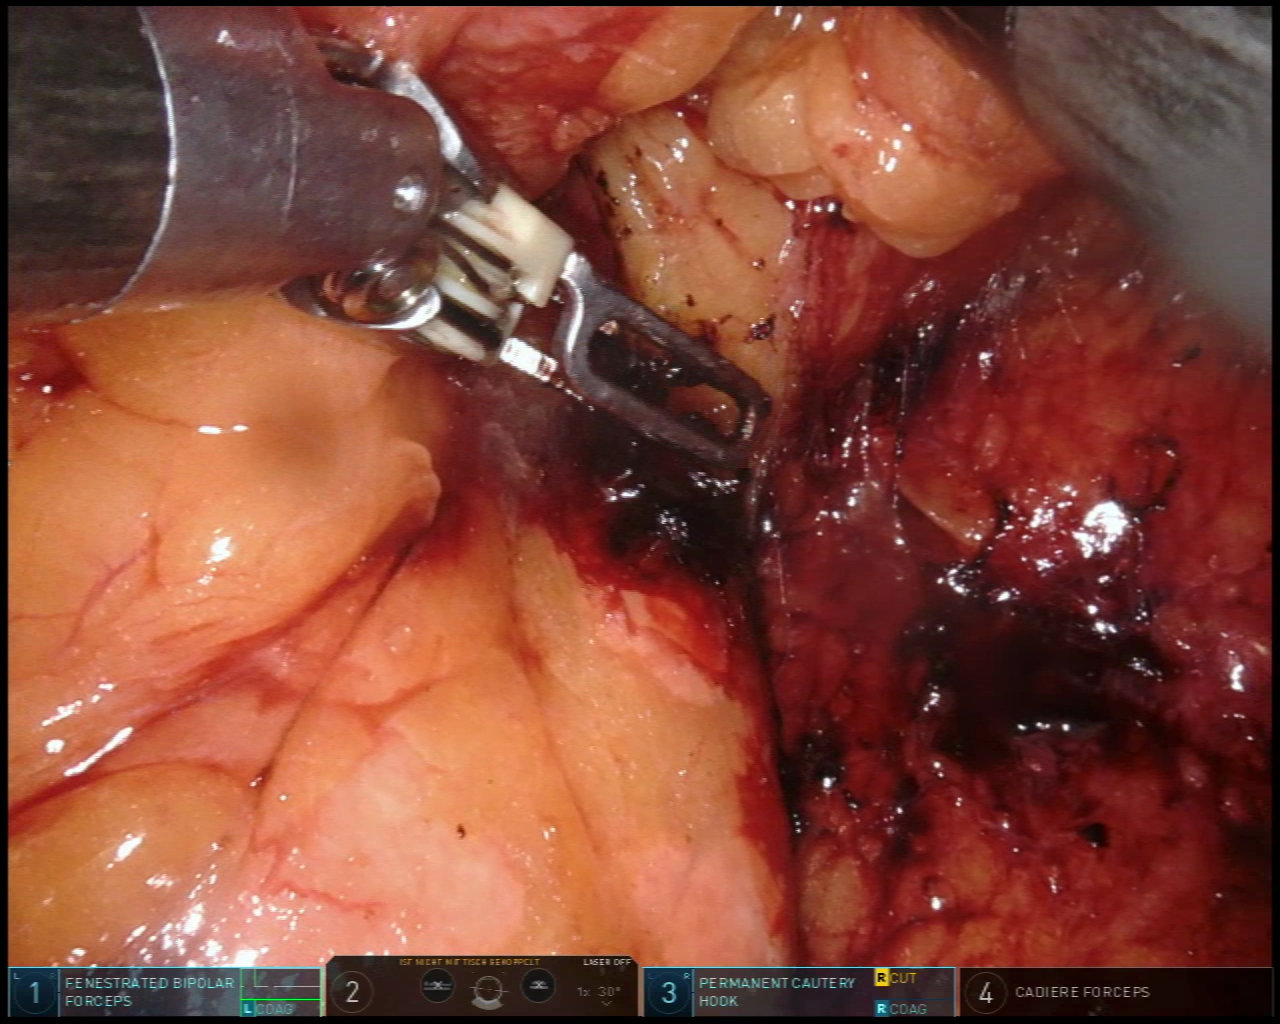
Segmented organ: pancreas
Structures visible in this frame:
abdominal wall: no
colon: no
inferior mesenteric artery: no
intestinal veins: no
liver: no
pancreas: yes
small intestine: no
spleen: no
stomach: no
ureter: no
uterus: no
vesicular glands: no